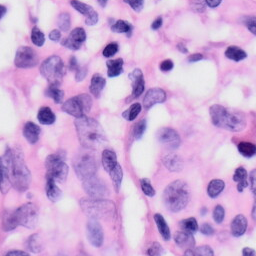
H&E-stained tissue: Skin